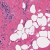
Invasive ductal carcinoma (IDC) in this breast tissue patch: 0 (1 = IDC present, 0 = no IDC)